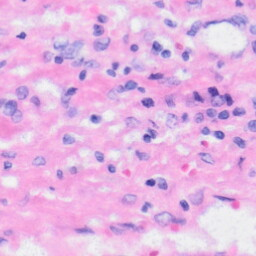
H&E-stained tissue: Liver